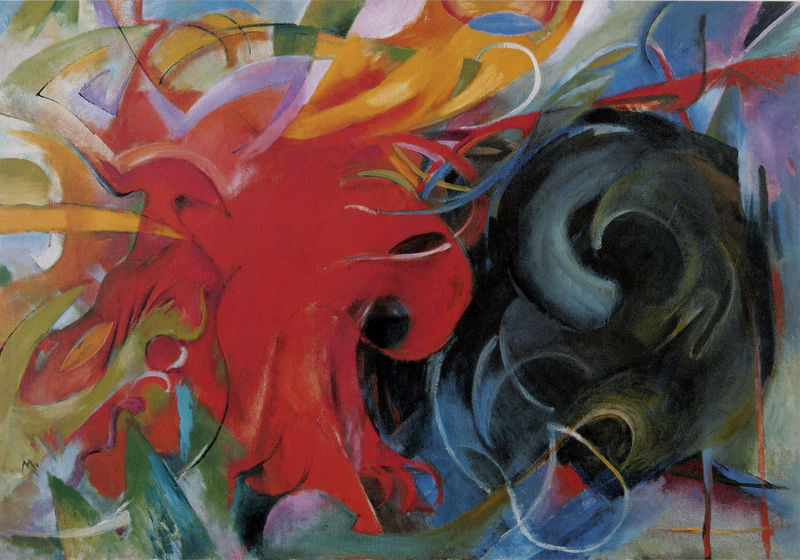
Titel: Kämpfende Formen (Abstrakte Formen I)
Künstler: Franz Marc
Standort: München
Institution: Pinakothek der Moderne
Schlagwörter: adler, blau, blätter, feuer, gemälde, kampf, vogel, weiß, wolken, dreieck, gelb, grün, komposition, kubismus, bewegung, blume, bunt, grau, orange, schwarz, rot, tier, tiere, wolke, expressionismus, malerei, muster, augen, gesicht, horn, signatur, natur, vögel, wind, wole, fransen, rosa, kreis, reiter, rund, chaos, ornage, welle, wellen, schnabel, moderne, abstrakt, farben, flächen, modern, dunkelgrün, farbe, formen, lila, violett, linien, ausdruck, luft, jaune, vert, streifen, striche, abstraktion, surreal, gestalt, fliessend, kurven, spiel, ringe, münchen, explosion, flammen, linie, tauben, wirbel, form, monogramm, noir, durcheinander, strich, kreise, jagd, franz, organisch, kurve, geometrisch, fisch, leben, rouge, weich, grüngelb, peinture, kreisen, flüssig, blauer reiter, drachen, kröte, bleu, blauer, pinakothek, franz marc, marc, abstrait, couleur, expressionisme, farbenfroh, verläufe, dreicke, art abstrait, konfrontation, materie, welten, forme, formes, géometrie, guerre, farbkleckse, décomposition, kämpfende formen, explosiv, composition, 1914, vital, wirbdel, déconstruction, guerre des mondes, géometrique, beu, kuka